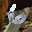
Label: 6